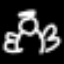
Label: angel